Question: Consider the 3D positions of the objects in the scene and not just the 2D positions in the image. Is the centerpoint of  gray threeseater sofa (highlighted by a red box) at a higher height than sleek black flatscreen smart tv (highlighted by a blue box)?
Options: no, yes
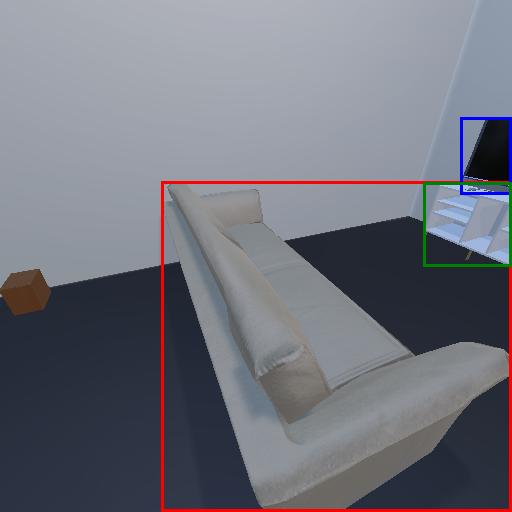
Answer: no